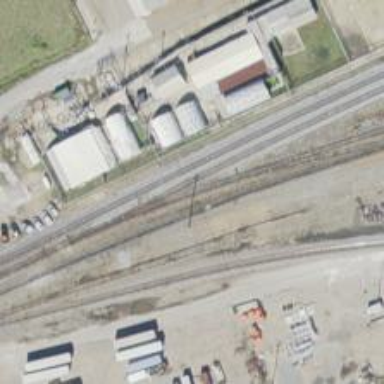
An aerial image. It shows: Railway yard in service.